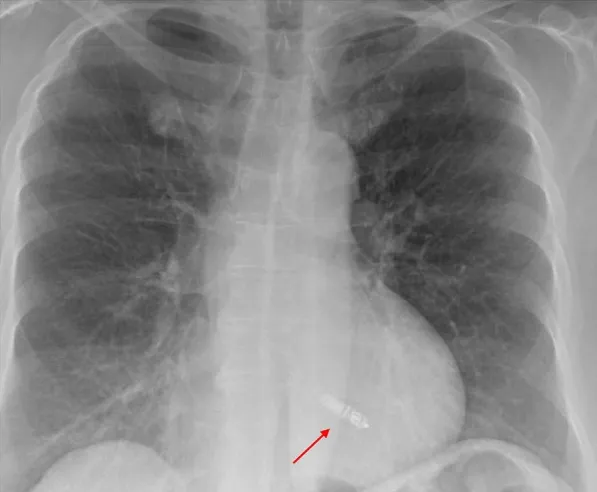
Chest x-ray demonstrating a Medtronic Micra leadless pacemaker implant (red arrow).
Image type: radiology (x_ray)